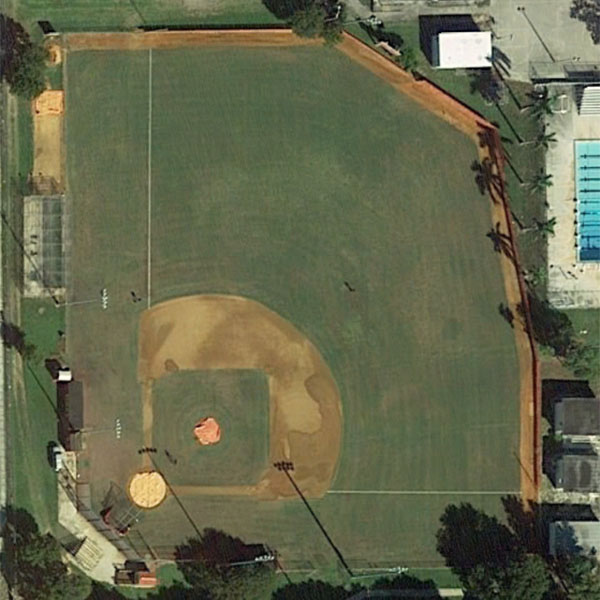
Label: BaseballField